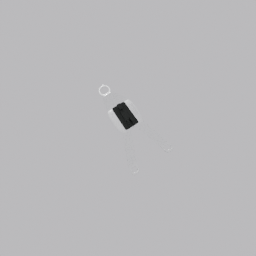
Label: tools